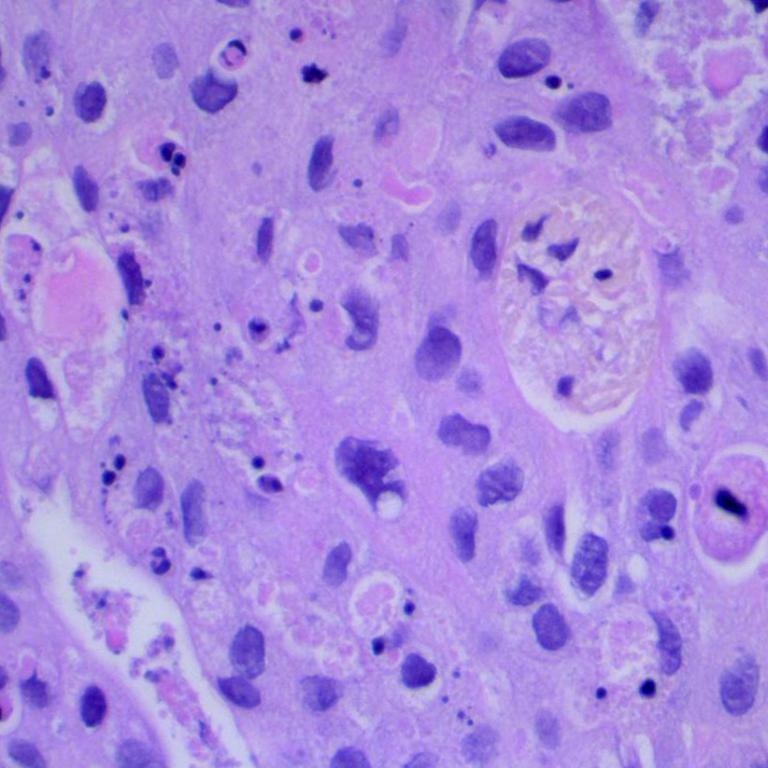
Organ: lung
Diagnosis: squamous carcinomas